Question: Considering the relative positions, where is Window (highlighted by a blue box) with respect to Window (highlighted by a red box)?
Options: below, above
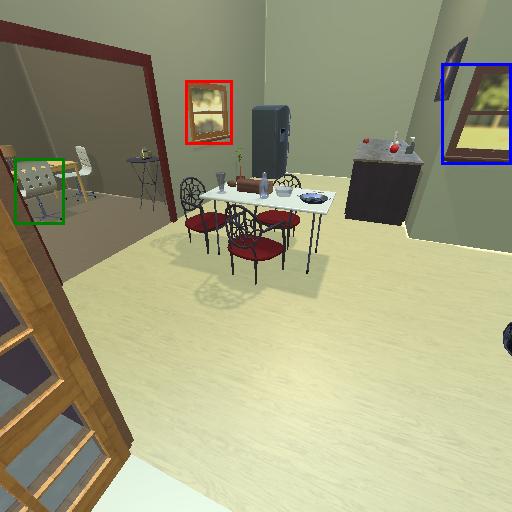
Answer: below